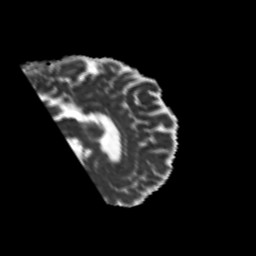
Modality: MD
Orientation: sagittal
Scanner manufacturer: siemens
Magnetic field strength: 3 T
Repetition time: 6.8 s
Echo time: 0.093 s